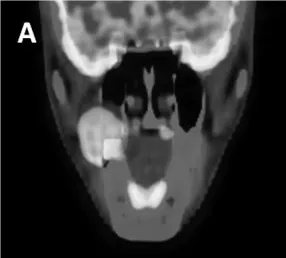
FDG-PET images. Axial.
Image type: radiology (ct)